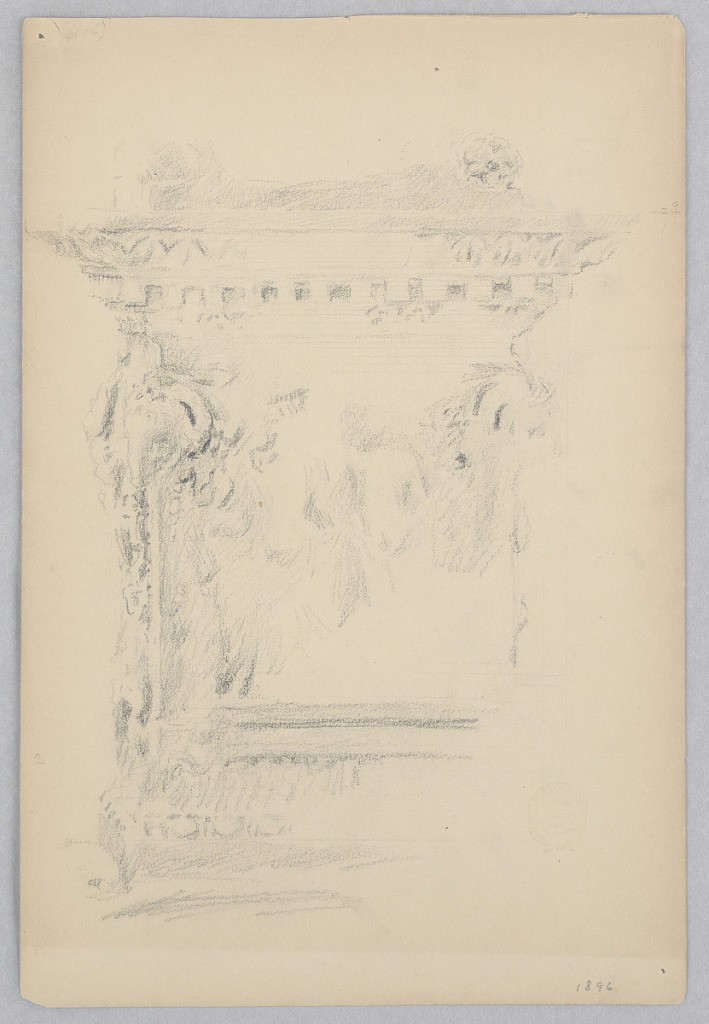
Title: Study for a pedestal, “Vintage Festival,” Mendelssohn Glee Club, New York
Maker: Robert Frederick Blum, American, 1857–1903
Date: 1896
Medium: Graphite on wove paper
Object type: Drawing
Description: Sketch of a pedestal.